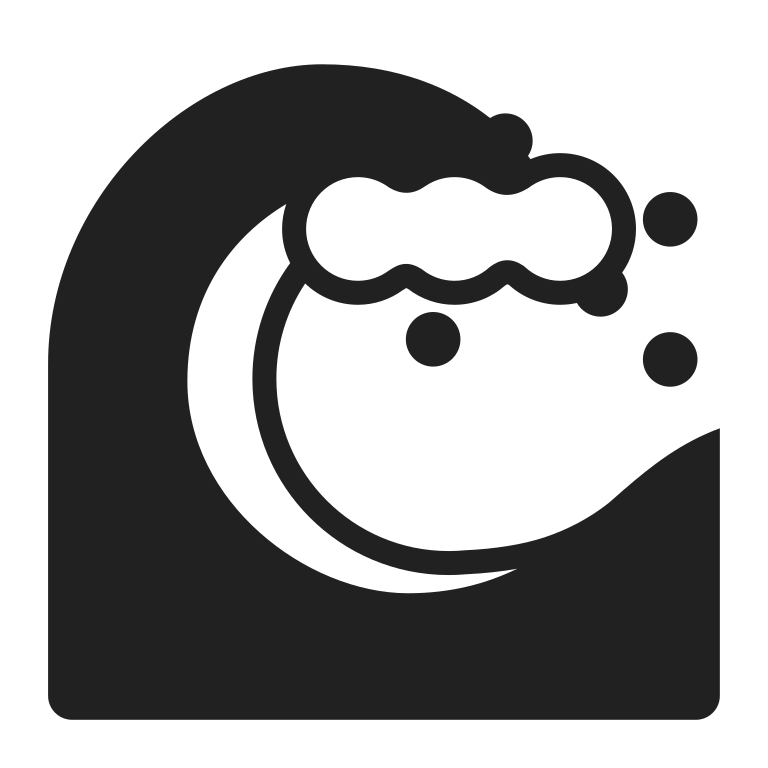
water wave high contrast